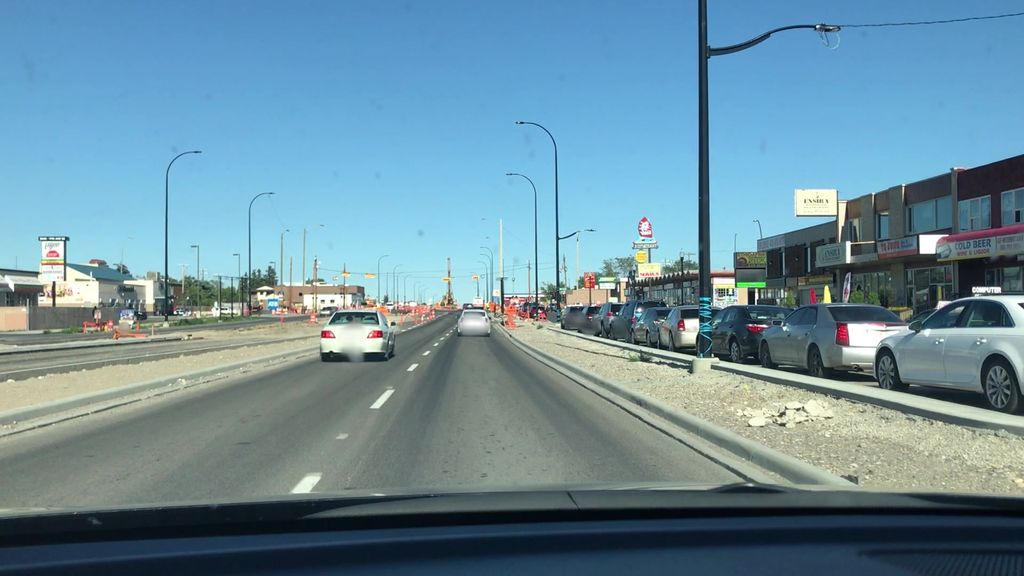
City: calgary